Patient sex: M
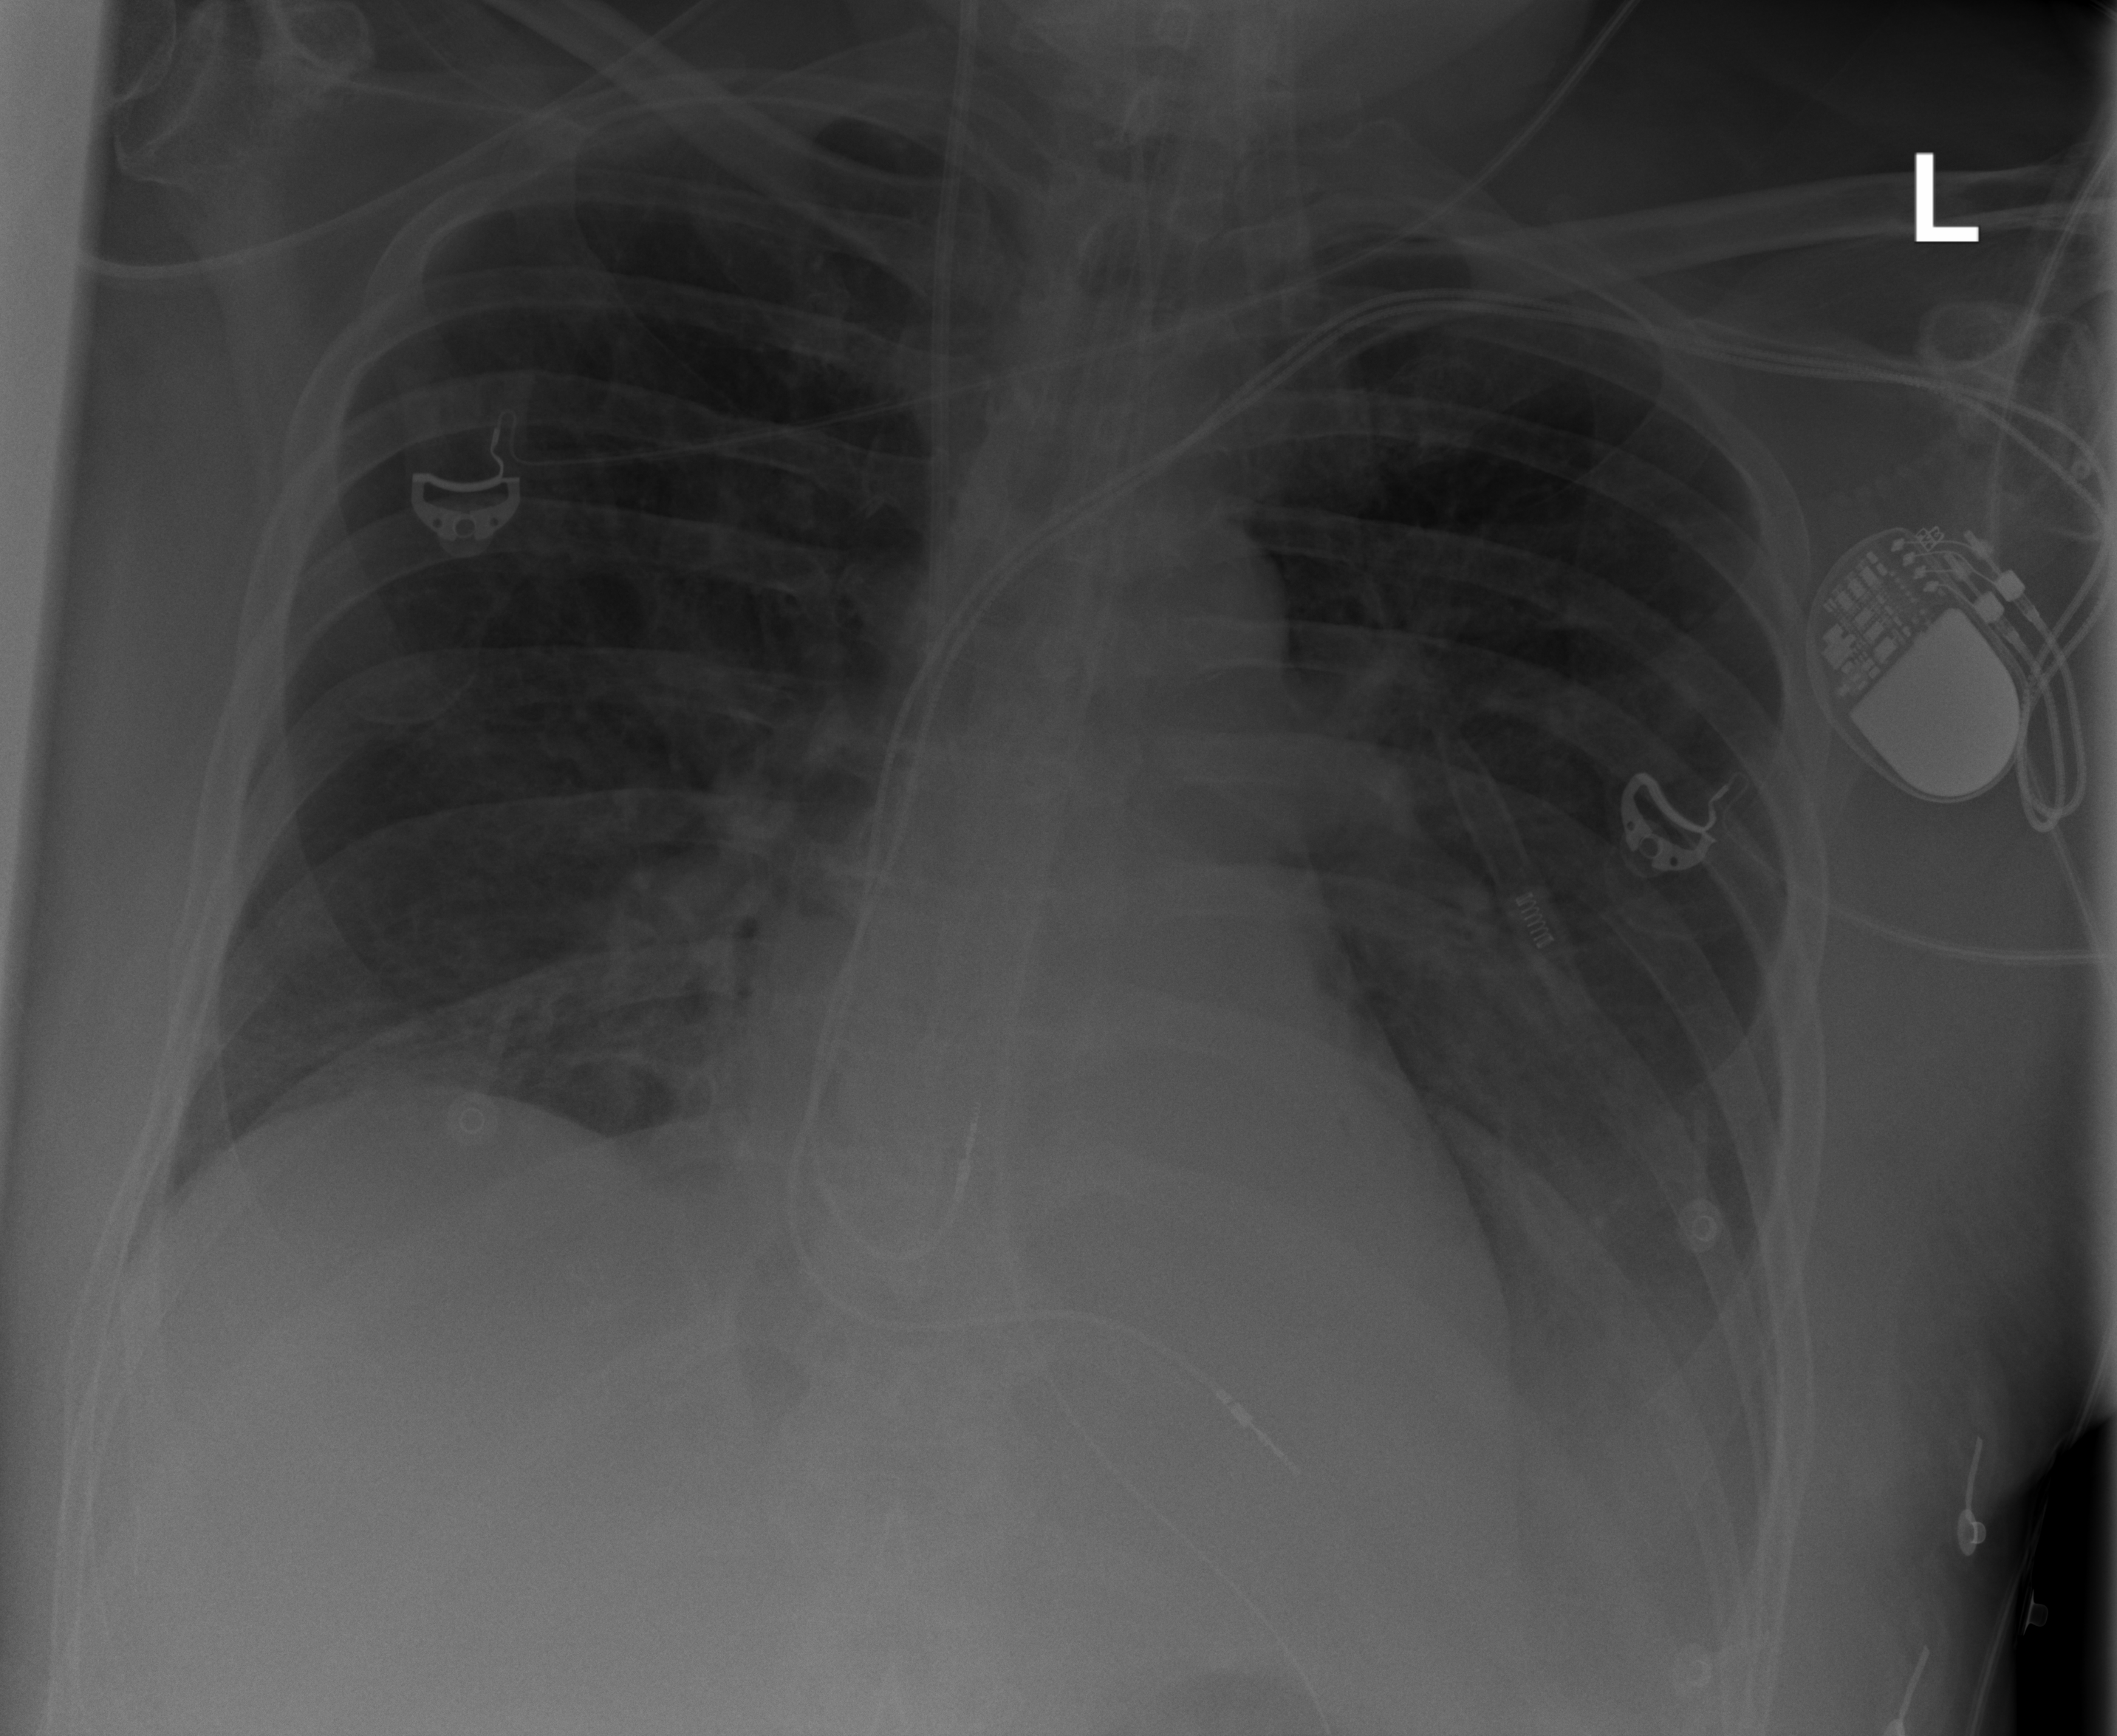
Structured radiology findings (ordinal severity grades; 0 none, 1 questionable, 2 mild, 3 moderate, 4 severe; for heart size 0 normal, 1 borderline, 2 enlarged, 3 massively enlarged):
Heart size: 0
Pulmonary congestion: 0
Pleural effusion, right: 0
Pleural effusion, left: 3
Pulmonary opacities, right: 0
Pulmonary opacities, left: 0
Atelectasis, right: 0
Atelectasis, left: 3